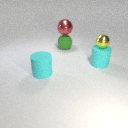
small yellow metal sphere above large cyan rubber cylinder